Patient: sex F, age 60
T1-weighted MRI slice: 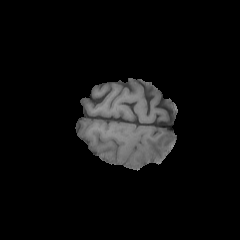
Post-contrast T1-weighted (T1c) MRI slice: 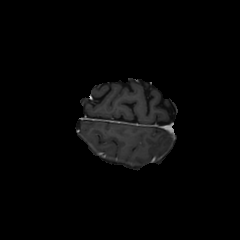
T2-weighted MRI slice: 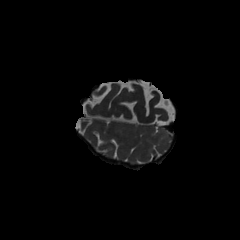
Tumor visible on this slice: no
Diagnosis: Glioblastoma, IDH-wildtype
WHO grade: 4